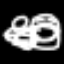
Label: frog